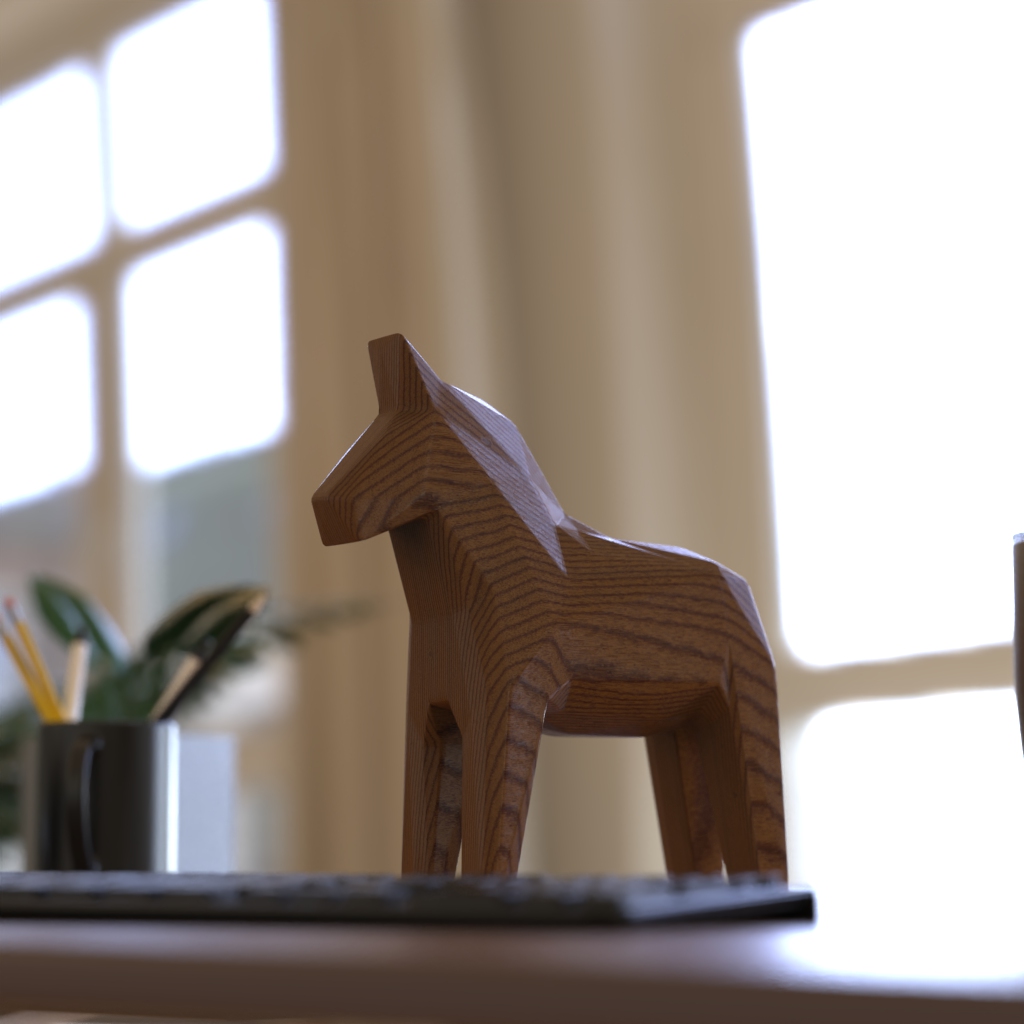
A high quality rendering of a dalahest_oak dalecarlian horse figurine made of varnished dark oak standing on a wooden table in an an apartment with natural bright daylight from windows,medium shot low angle left front side, 100 mm, f 4